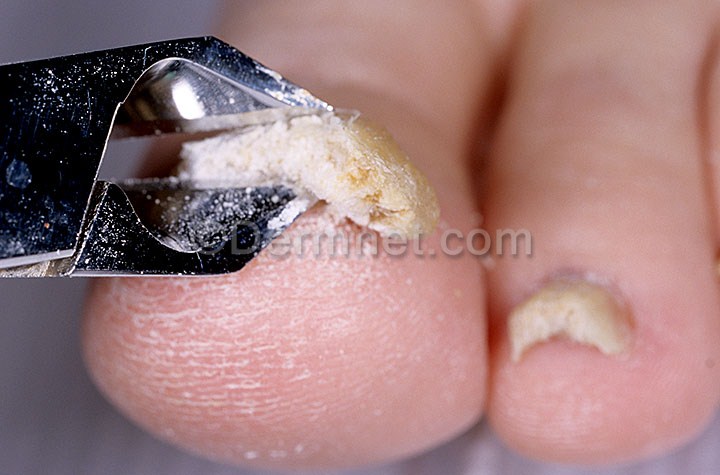
Disease: Nail Fungus and other Nail Disease